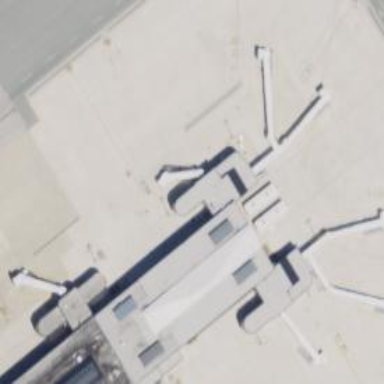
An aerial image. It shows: Airport gate.